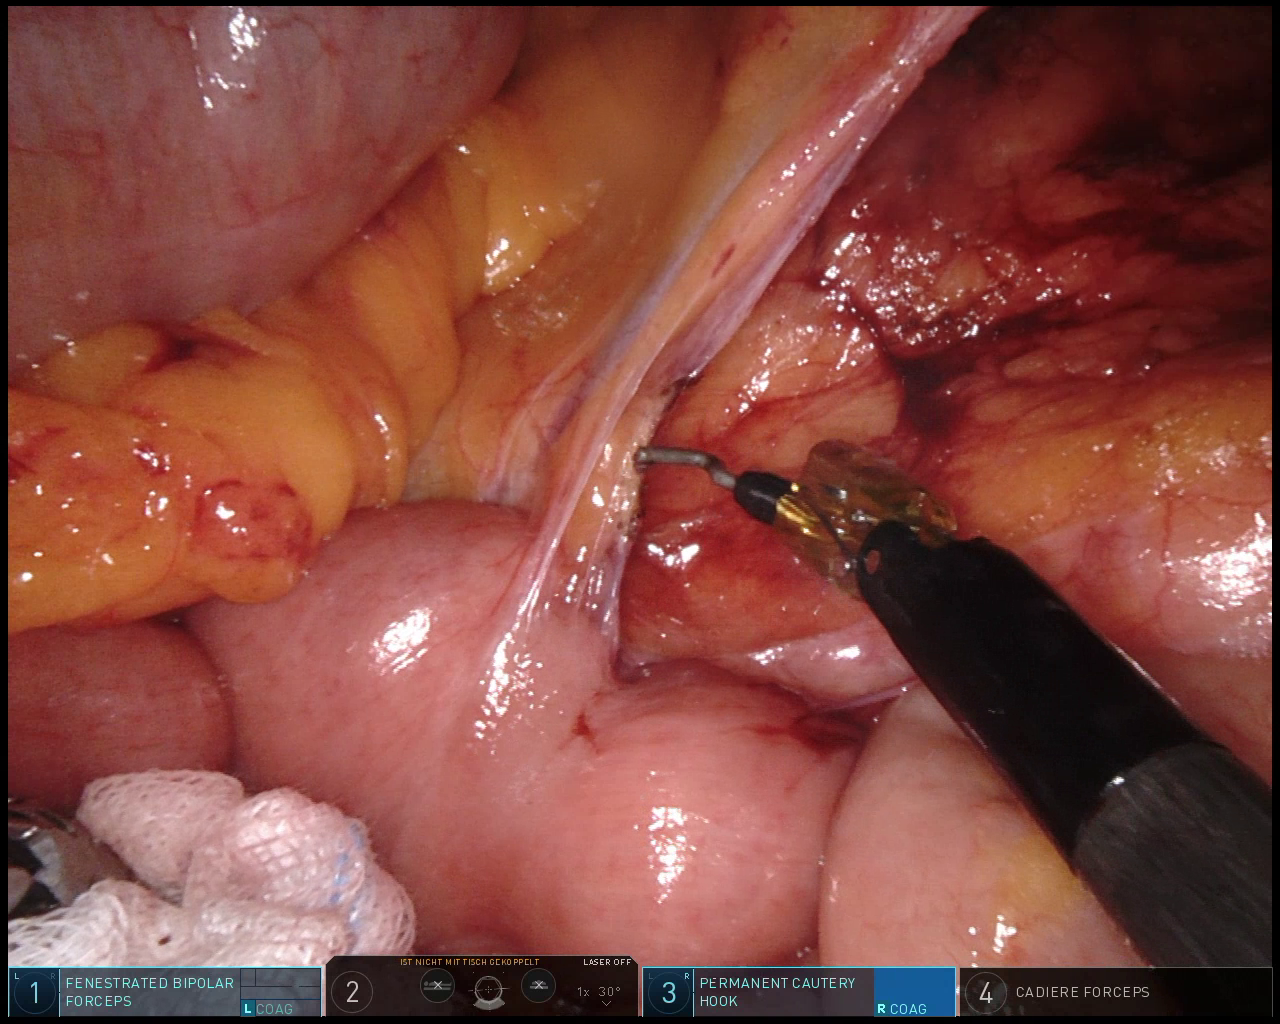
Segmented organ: intestinal_veins
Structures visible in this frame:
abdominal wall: no
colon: yes
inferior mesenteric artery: no
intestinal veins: yes
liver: no
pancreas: no
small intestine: yes
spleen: no
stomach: no
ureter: no
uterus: no
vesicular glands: no